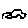
Label: car